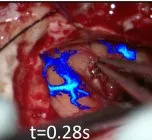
Post resection laser speckle contrast imaging (LSCI) overlay video demonstrating real time blood flow changes in response to the temporary occlusion on the artery. (B-D) LSCI overlay frames at different timepoints during artery occlusion.
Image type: radiology (ct)